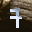
Label: 7